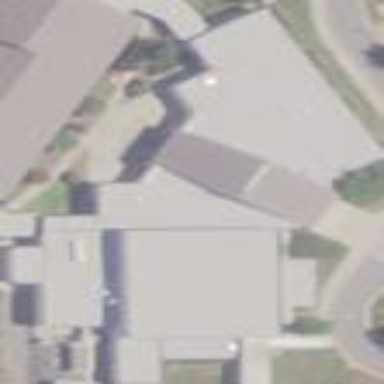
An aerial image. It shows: School building.